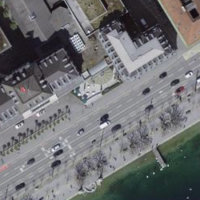
EUNIS habitat code: 54
Species observed at this site:
Tachybaptus ruficollis
Corvus corone
Podiceps cristatus
Fulica atra
Podiceps nigricollis
Sylvia atricapilla
Chroicocephalus ridibundus
Larus michahellis
Cygnus olor
Gallinula chloropus
Erithacus rubecula
Pica pica
Certhia familiaris
Phoenicurus ochruros
Sitta europaea
Columba livia
Aesculus hippocastanum
Cyanistes caeruleus
Anas platyrhynchos
Alopochen aegyptiaca
Streptopelia decaocto
Passer domesticus
Coloeus monedula
Passer montanus
Columba palumbus
Turdus merula
Phalacrocorax carbo
Tachymarptis melba
Dryobates minor
Parus major
Anser anser